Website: slack
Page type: payment
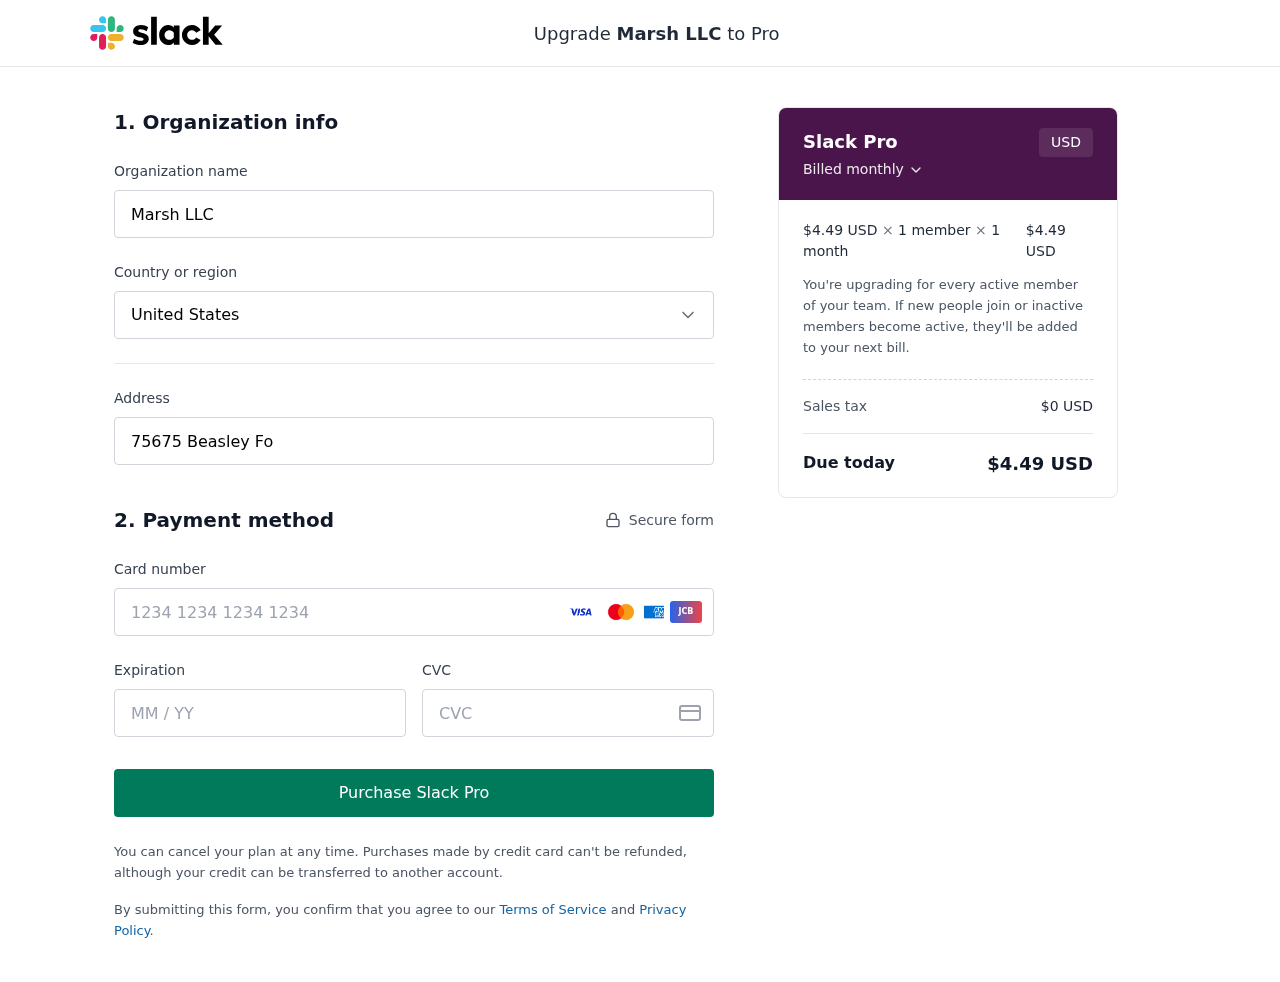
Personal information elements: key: PII_CARD_CVV
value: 808
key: PII_CARD_EXPIRY
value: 02/28
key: PII_CARD_NUMBER
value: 4698 9905 0015 9679
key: PII_COMPANY
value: Marsh LLC
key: PII_COUNTRY
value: United States
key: PII_STREET
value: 75675 Beasley Forest Suite 218
Product elements: key: PRODUCT1_PRICE
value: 4.49
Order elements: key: ORDER_SUBTOTAL
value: $4.49 USD
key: ORDER_TAX
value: $0 USD
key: ORDER_TOTAL
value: $4.49 USD